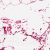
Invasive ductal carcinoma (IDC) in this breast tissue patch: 0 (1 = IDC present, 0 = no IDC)